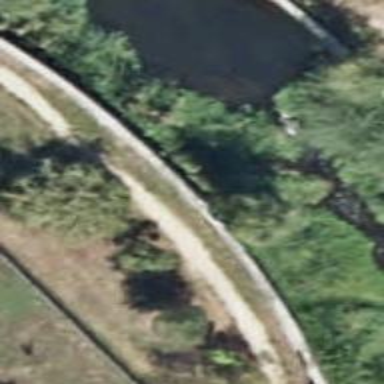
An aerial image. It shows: Retaining wall.